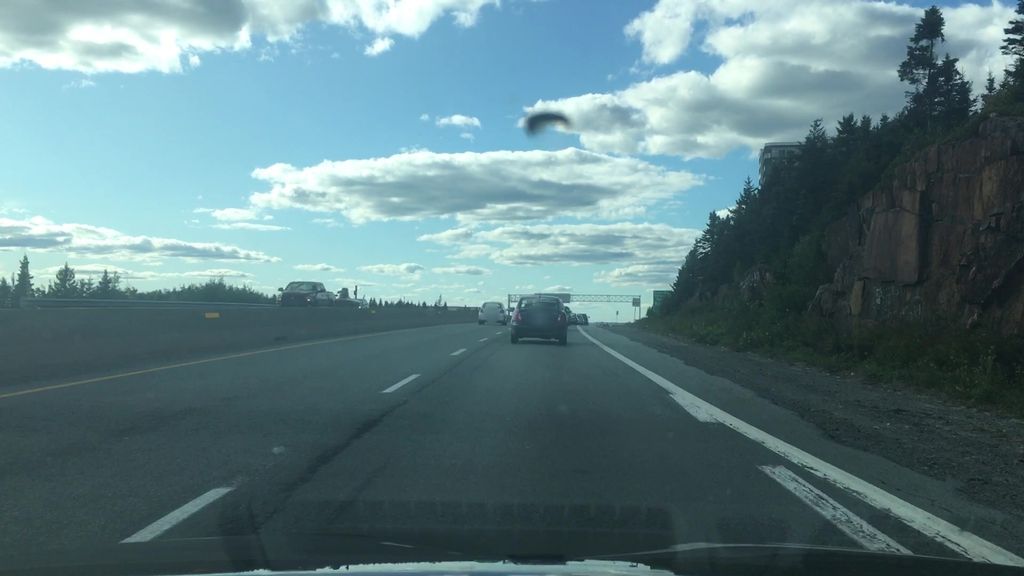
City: halifax